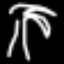
Label: palm tree